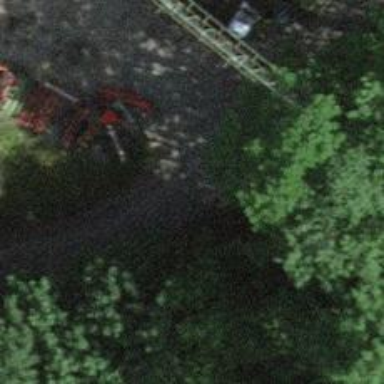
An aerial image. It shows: Well-maintained track road of grade 1.